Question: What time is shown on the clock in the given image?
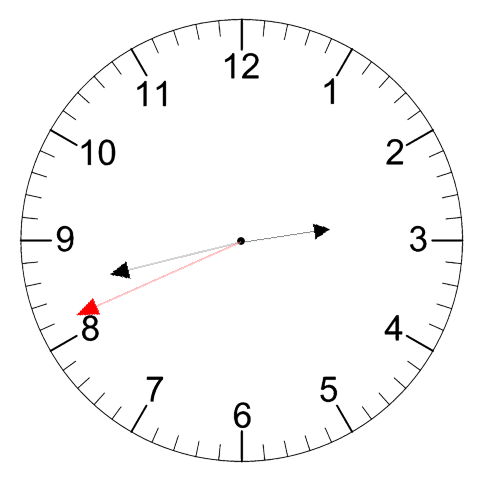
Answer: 02:42:41